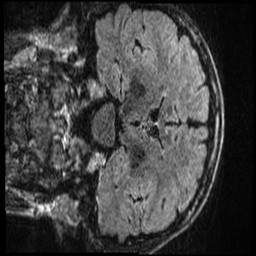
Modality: T1w
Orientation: coronal
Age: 22
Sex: male